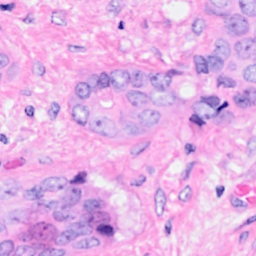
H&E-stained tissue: Breast